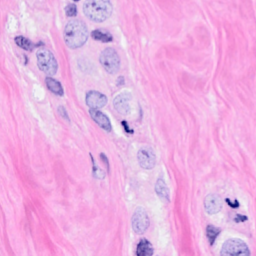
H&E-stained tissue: Breast